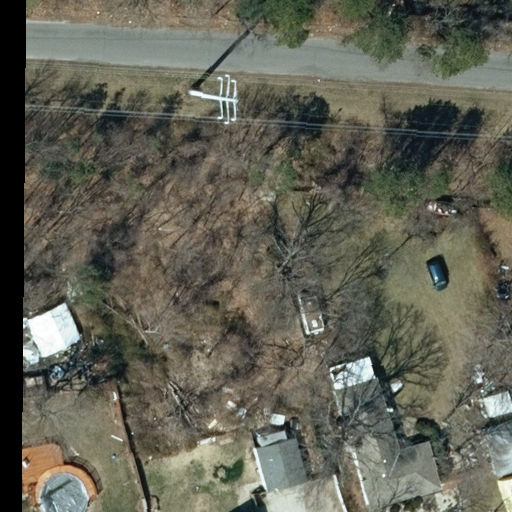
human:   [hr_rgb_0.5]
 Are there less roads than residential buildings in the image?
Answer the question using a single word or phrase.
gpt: yes

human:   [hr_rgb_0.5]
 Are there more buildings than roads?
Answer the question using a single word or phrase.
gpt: yes

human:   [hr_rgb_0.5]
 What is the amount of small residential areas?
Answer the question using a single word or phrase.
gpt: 0

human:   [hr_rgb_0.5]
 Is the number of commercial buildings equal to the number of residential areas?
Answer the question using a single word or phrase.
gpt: no

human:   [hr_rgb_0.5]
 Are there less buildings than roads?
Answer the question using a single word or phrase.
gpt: no

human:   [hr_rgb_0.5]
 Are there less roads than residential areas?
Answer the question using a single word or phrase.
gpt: no

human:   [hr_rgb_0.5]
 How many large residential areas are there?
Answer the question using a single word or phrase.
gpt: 1

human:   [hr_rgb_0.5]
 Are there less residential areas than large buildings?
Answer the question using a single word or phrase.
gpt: no

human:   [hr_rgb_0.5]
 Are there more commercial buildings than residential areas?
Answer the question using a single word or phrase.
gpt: no

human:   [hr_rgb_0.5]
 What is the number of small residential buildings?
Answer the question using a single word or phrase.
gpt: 0

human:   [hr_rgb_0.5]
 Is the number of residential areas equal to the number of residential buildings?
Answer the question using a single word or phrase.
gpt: no

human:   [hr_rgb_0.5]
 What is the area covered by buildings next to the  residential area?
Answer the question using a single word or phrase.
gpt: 825m2

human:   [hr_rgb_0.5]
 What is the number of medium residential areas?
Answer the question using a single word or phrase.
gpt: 0

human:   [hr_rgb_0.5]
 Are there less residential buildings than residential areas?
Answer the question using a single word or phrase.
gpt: no

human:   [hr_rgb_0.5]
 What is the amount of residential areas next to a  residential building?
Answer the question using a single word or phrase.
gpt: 1

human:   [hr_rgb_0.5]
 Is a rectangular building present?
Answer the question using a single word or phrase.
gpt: yes

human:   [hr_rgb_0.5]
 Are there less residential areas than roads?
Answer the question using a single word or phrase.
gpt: no

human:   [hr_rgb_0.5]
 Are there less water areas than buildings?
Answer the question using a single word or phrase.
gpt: yes

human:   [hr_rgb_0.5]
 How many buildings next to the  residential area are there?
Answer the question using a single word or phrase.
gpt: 7

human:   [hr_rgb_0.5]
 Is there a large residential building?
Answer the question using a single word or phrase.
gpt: no

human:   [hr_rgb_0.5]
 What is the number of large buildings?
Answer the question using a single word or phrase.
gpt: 0

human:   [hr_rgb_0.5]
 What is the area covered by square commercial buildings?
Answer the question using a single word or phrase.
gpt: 0m2

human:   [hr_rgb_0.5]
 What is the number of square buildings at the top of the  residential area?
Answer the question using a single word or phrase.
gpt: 0

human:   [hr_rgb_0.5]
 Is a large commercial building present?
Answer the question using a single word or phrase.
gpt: no

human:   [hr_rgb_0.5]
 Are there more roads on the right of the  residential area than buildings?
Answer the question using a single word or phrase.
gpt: no

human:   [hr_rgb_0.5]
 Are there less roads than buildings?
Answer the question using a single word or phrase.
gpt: yes

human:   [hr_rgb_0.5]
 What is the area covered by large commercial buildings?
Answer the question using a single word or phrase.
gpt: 0m2

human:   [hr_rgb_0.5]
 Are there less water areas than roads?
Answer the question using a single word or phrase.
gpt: yes

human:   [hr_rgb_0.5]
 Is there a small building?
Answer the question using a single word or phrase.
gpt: yes

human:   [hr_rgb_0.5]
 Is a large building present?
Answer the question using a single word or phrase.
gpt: no

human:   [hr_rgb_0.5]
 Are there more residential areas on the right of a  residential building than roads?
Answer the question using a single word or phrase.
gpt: no

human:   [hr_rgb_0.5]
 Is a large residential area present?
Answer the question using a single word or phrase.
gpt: yes

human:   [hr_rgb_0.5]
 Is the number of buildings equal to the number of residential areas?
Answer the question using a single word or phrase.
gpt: no

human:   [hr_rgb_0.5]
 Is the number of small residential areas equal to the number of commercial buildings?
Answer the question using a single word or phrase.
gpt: yes

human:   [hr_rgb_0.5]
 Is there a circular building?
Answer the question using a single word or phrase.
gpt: no

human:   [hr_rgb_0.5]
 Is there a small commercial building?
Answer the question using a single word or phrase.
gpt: no